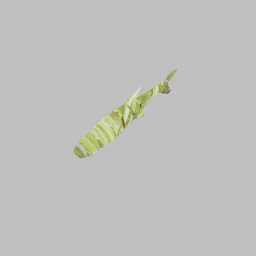
Label: animals